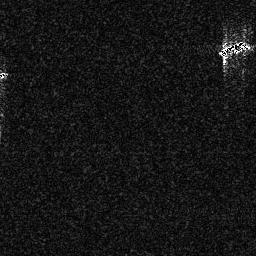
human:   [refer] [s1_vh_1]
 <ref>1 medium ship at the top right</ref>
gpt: <box>[[84, 15, 97, 21, 0]]</box>